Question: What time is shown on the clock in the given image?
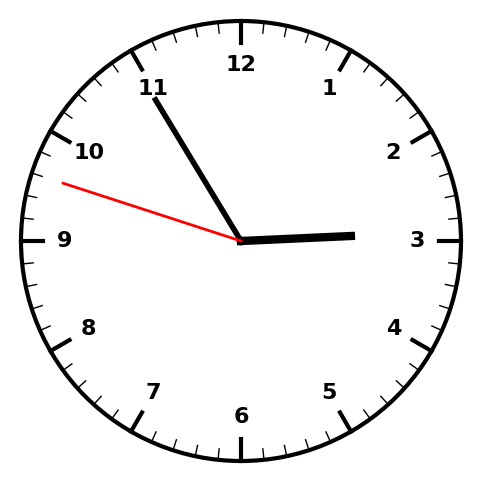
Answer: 02:54:48